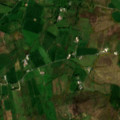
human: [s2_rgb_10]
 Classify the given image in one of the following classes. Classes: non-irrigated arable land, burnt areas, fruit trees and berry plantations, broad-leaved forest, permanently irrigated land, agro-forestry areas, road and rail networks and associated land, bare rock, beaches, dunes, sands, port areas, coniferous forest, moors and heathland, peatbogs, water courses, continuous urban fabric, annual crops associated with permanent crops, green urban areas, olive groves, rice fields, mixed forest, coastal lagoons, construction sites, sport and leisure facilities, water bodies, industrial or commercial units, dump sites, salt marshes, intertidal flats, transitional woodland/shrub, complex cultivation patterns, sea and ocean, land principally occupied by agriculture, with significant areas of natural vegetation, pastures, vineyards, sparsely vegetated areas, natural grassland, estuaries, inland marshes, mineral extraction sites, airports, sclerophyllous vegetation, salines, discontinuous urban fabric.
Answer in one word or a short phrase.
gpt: pastures, land principally occupied by agriculture, with significant areas of natural vegetation, peatbogs